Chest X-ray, AP view. Patient: 81 years old, sex F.
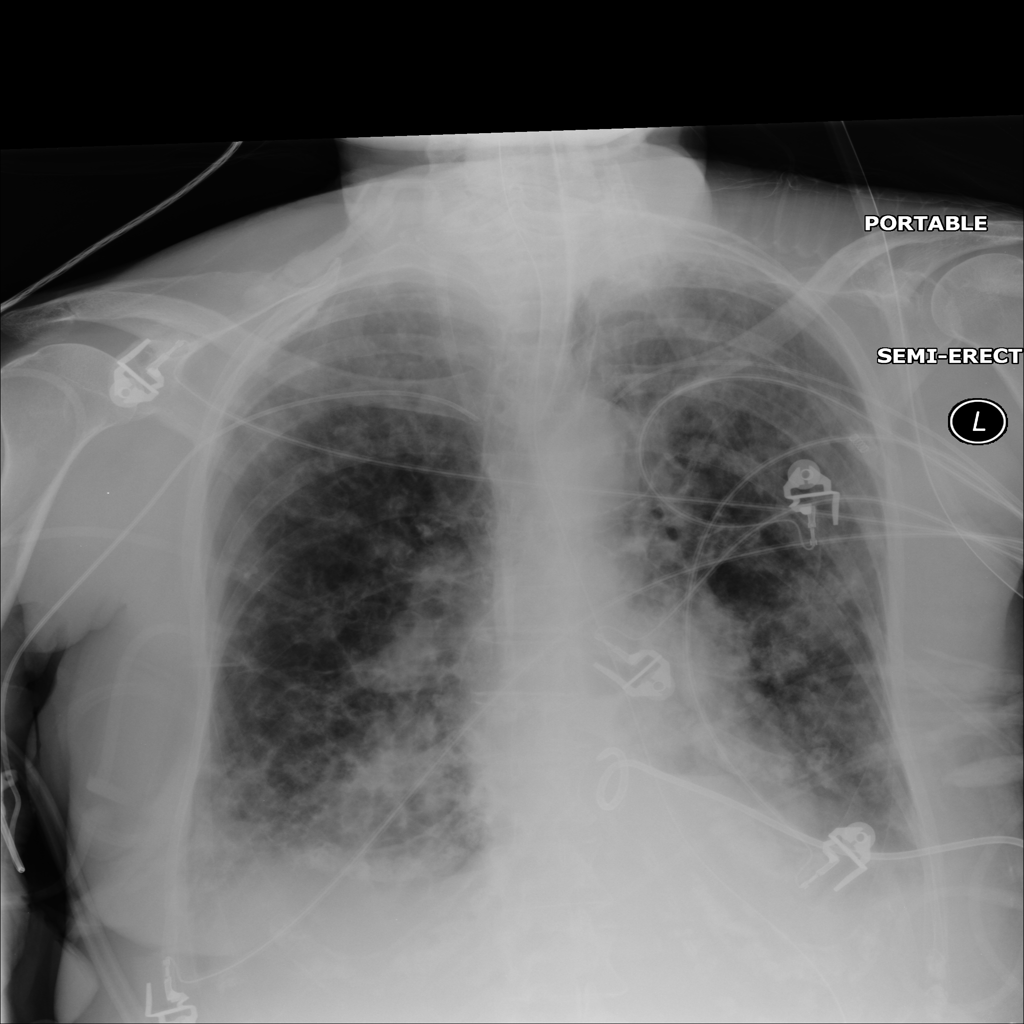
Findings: Effusion